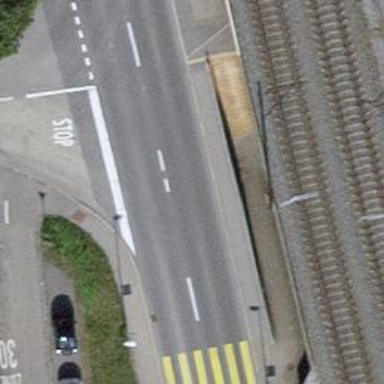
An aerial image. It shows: Concrete steps.